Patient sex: M
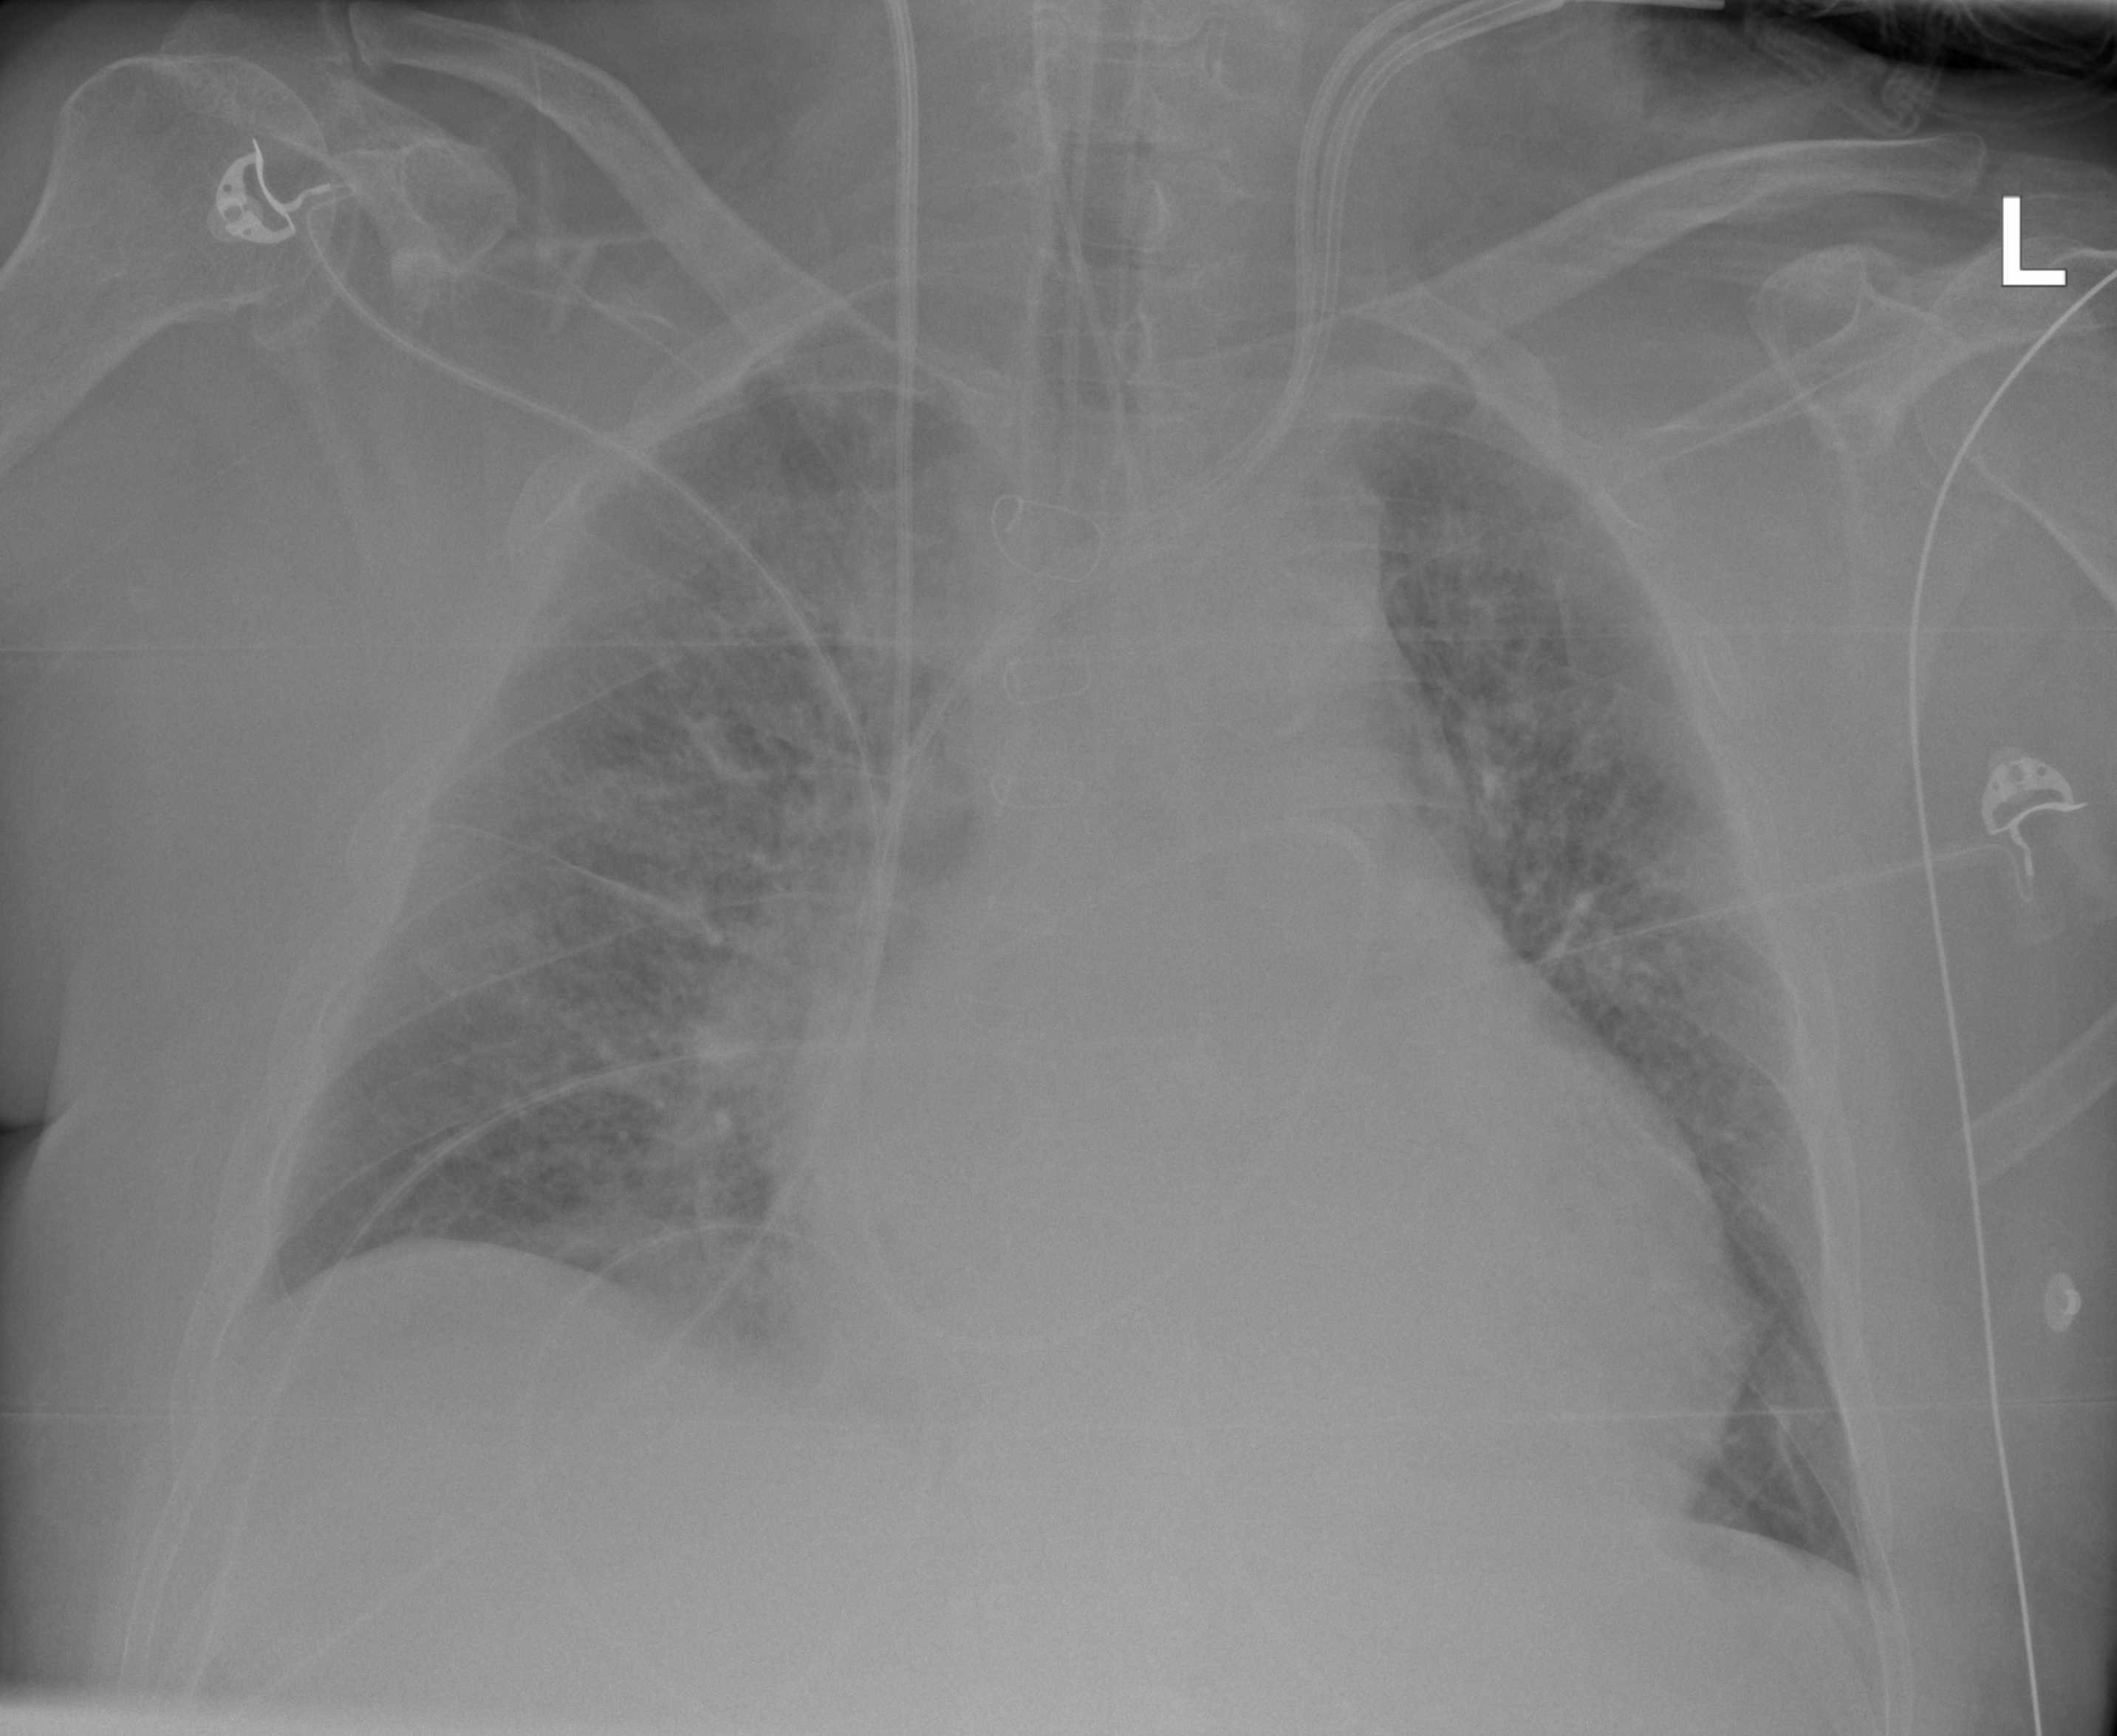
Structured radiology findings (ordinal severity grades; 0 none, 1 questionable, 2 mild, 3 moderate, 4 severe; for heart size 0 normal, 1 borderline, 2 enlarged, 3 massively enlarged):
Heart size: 2
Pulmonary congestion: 3
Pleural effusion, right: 1
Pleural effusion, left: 1
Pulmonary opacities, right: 3
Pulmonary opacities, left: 3
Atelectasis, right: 2
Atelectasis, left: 2